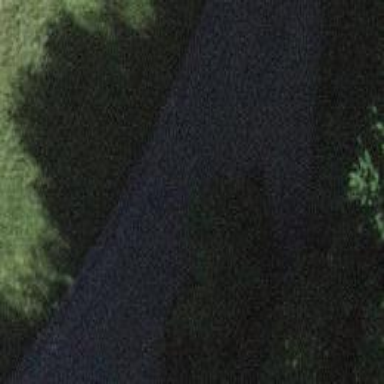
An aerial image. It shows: Unclassified road with asphalt surface.